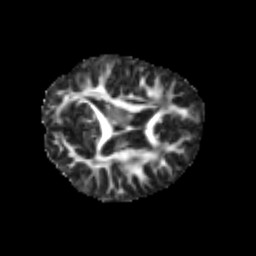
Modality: FA
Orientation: axial
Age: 7
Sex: male
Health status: healthy